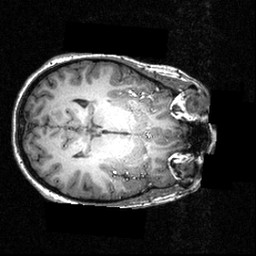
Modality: T1w
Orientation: axial
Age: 21
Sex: female
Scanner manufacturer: siemens
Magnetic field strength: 3.951 T
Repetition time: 1.5 s
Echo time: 0.00335 s